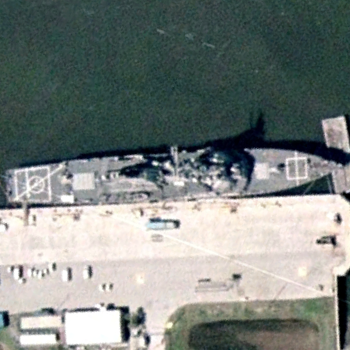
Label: destroyer